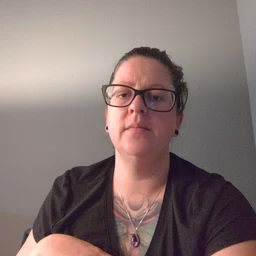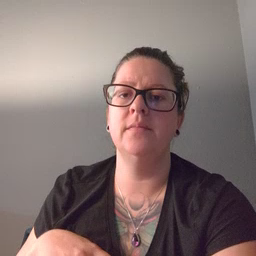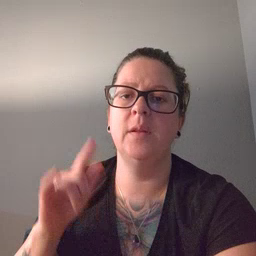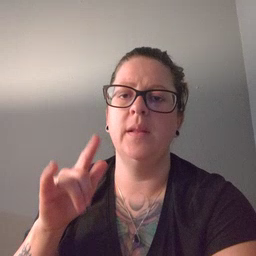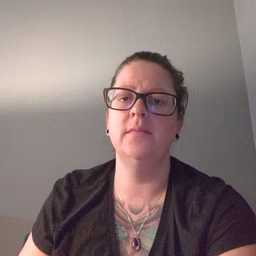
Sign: airplane